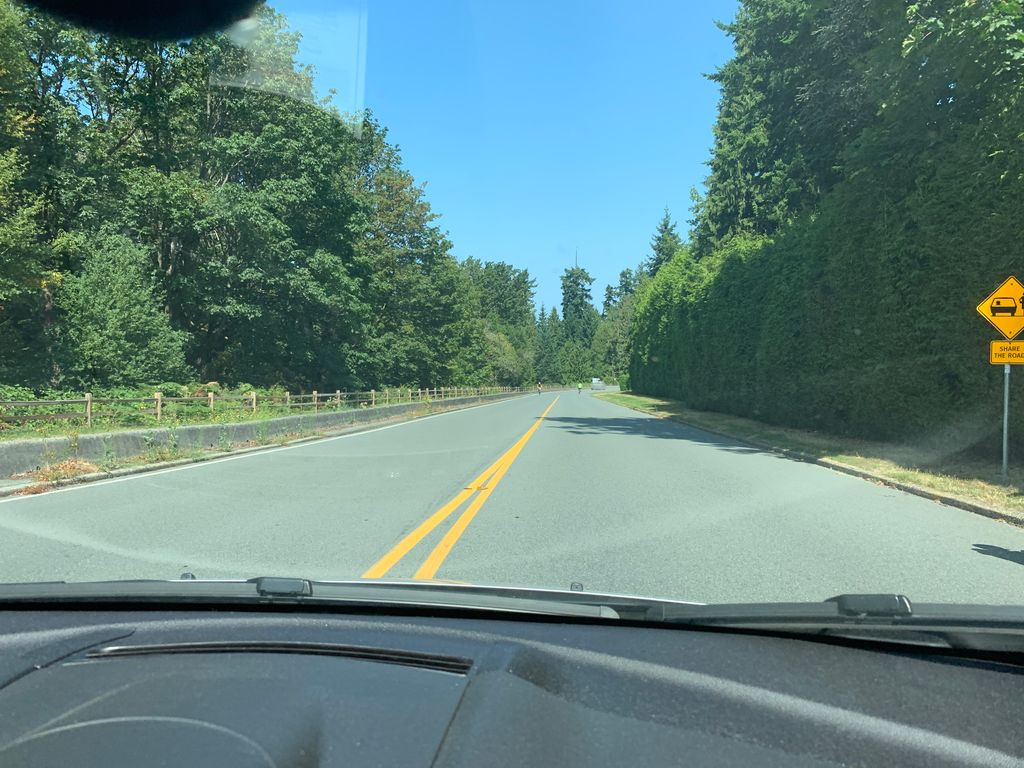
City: vancouver